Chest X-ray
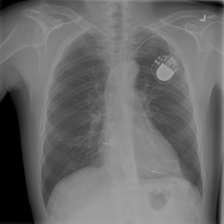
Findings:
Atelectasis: negative
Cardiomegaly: negative
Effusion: negative
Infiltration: negative
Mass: negative
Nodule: negative
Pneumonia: negative
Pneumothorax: negative
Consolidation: negative
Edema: negative
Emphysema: negative
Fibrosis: negative
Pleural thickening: negative
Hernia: negative